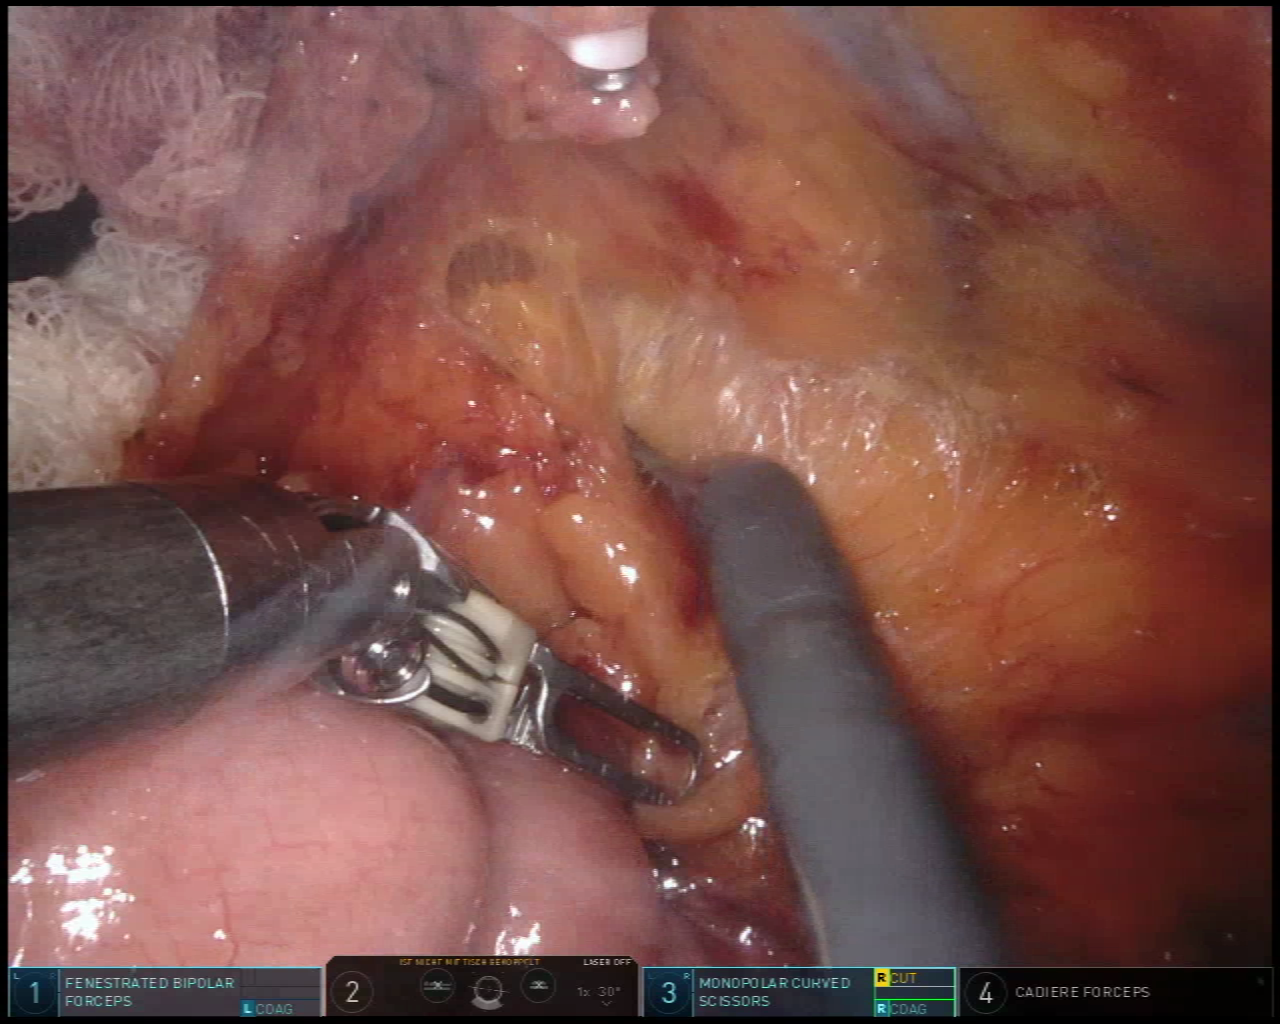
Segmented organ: small_intestine
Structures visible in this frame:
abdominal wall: no
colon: no
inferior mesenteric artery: no
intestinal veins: yes
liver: no
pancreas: no
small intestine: yes
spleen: no
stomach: no
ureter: no
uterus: no
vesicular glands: no